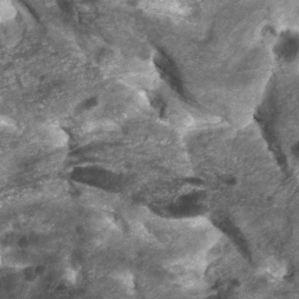
Label: non_frost